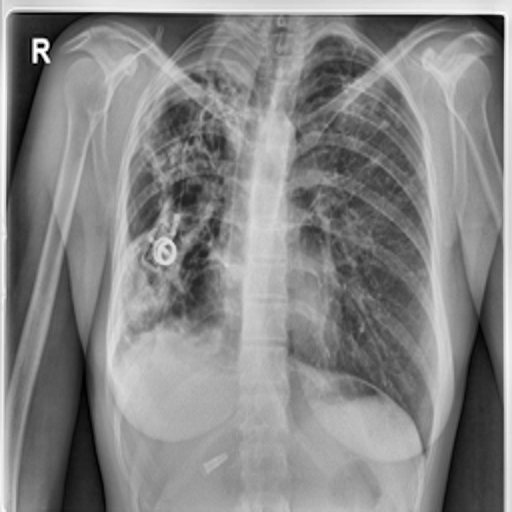
Finding: TUBERCULOSIS